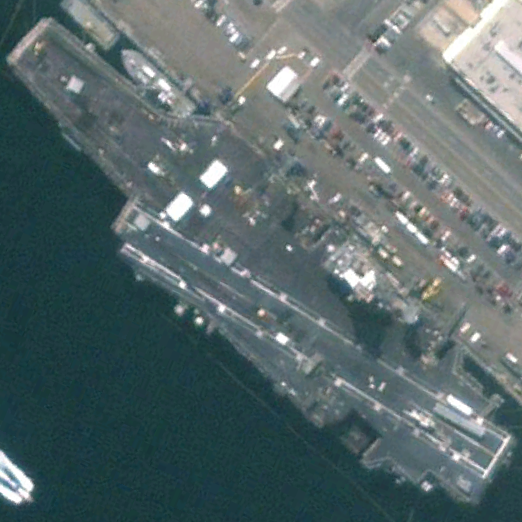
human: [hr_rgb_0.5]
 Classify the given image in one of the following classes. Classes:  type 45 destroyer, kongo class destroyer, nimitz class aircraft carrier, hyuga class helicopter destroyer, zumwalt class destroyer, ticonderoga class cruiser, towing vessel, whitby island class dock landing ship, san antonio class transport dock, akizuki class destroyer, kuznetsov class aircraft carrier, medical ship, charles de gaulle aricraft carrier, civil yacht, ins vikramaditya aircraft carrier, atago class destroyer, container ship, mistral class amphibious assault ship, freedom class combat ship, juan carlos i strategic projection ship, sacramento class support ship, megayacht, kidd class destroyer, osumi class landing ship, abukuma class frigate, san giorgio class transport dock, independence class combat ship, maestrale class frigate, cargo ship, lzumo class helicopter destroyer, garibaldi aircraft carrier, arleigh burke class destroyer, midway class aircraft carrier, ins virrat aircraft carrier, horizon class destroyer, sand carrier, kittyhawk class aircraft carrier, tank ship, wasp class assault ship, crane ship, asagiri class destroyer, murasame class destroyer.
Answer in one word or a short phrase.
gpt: Nimitz class aircraft carrier